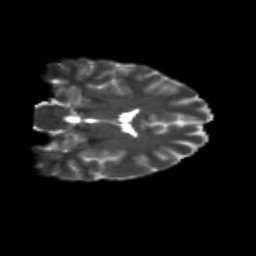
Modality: T2w
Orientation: coronal
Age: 22
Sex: male
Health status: healthy
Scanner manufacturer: siemens
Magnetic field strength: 3 T
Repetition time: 10.8 s
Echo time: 0.082 s